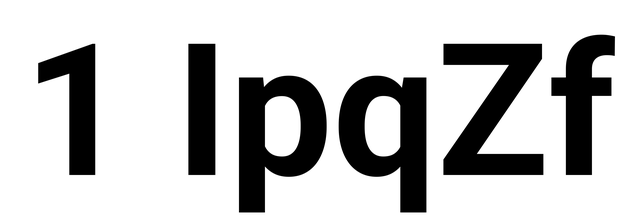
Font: Roboto_Bold